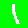
Digit: 1